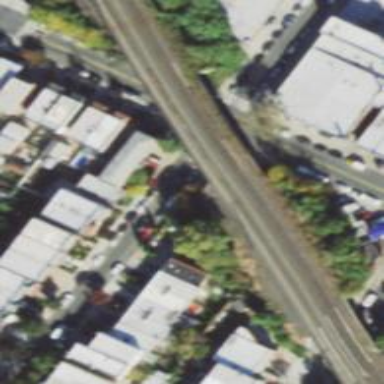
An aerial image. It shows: Railway bridge.